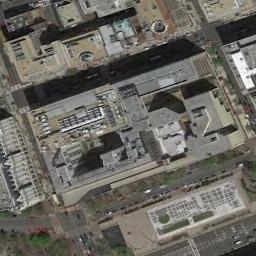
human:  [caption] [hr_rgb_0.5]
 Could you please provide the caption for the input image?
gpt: The commercial area is near the road with many cars .

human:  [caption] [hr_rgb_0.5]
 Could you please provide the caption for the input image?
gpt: A commercial area has some buildings and some roads go through the commercial area .

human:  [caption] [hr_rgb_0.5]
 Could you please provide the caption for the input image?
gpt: The road is very narrow in the picture .

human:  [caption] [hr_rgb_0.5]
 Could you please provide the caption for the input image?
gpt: In a business district there are many tall buildings of different shapes and several roads with many cars .

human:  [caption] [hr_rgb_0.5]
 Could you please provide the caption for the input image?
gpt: There are some buildings by the roadside on a commercial area .